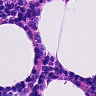
Metastatic tissue present: no